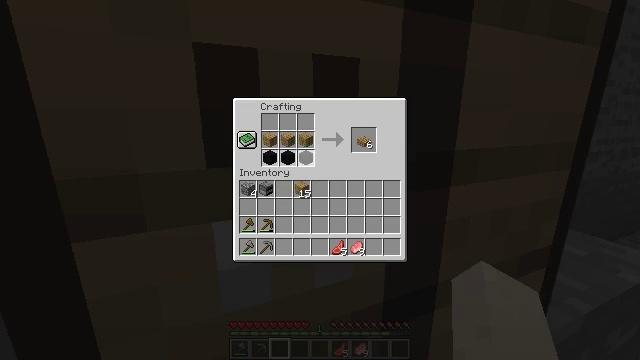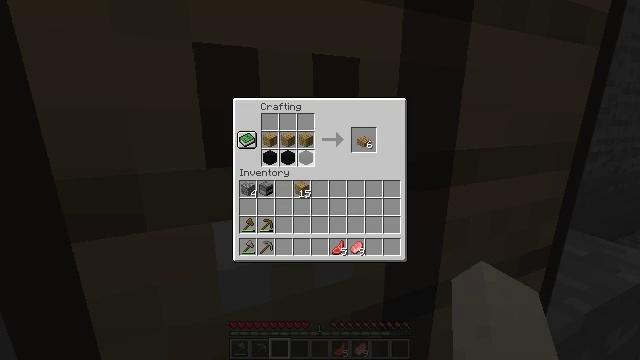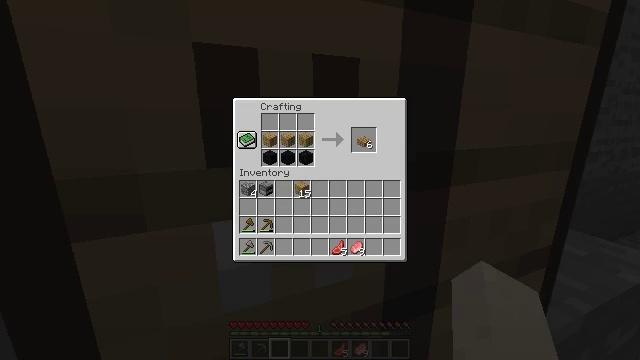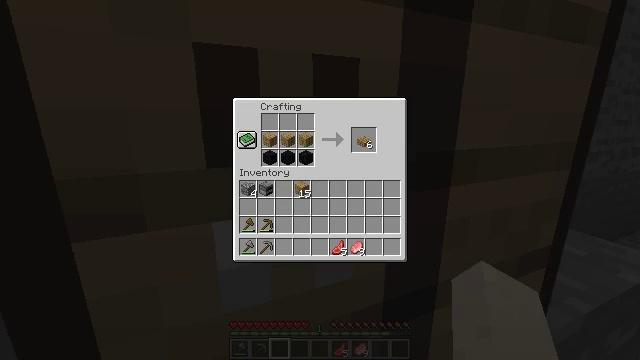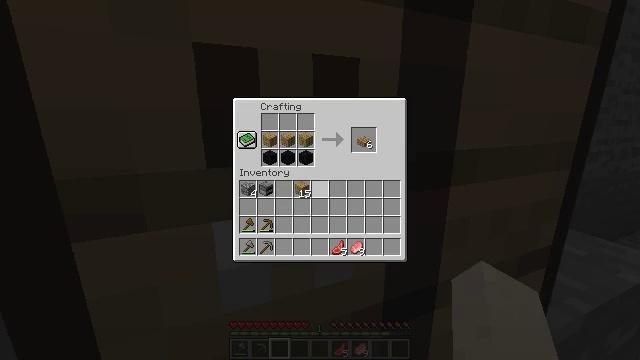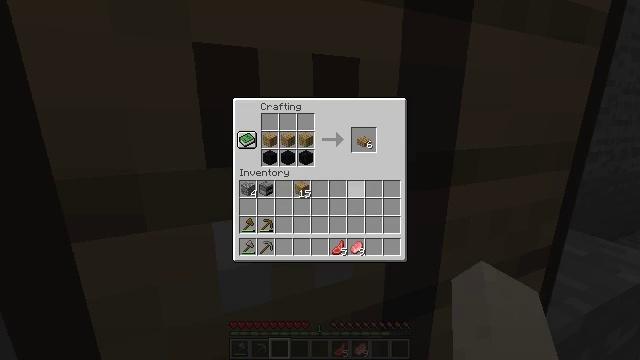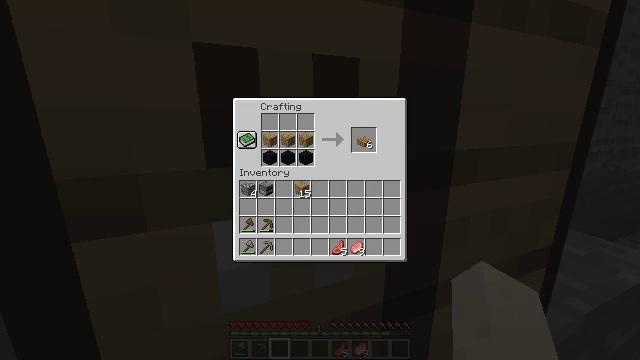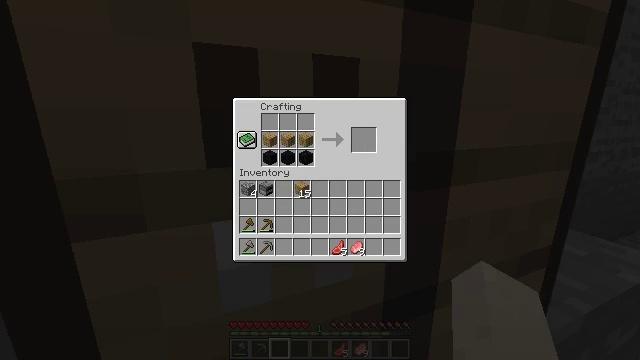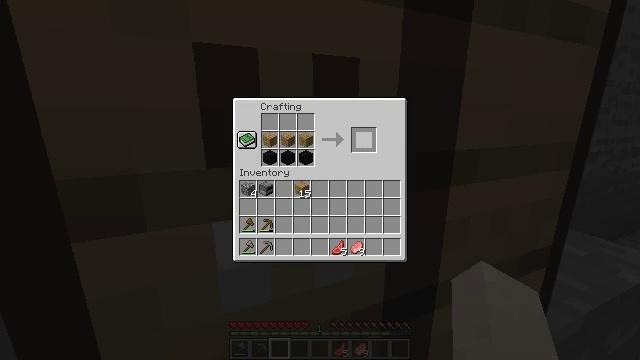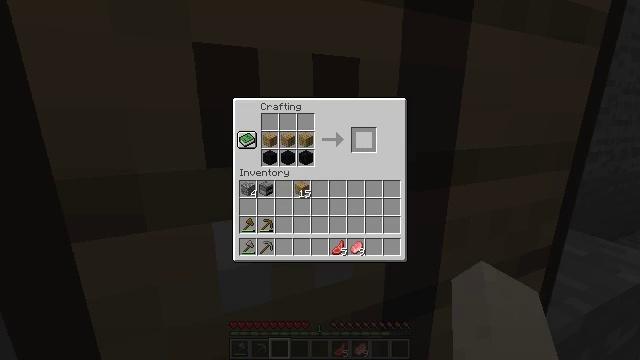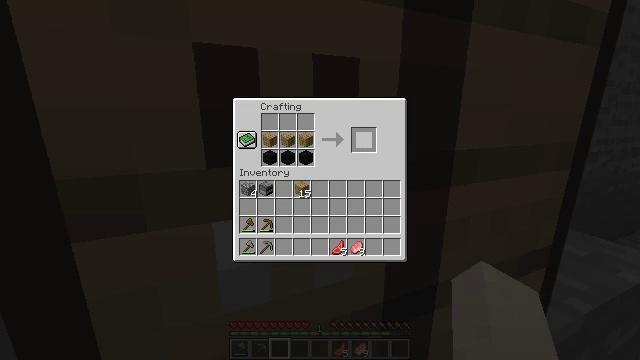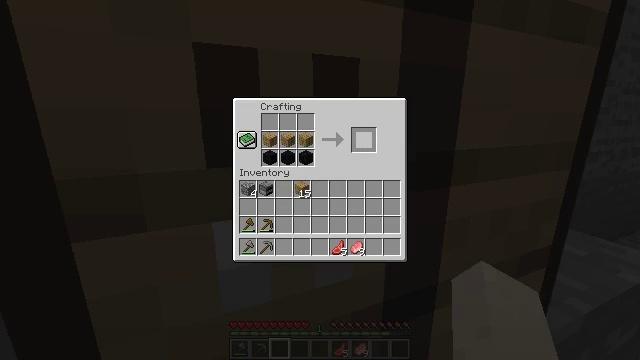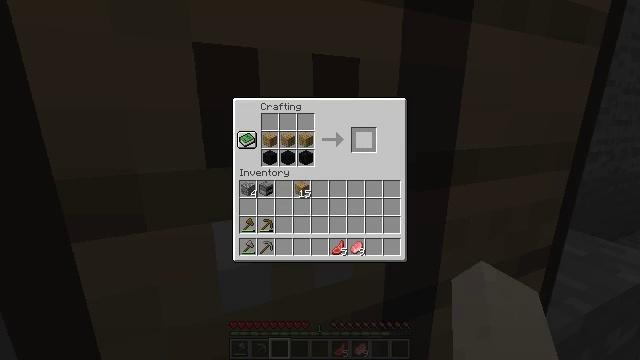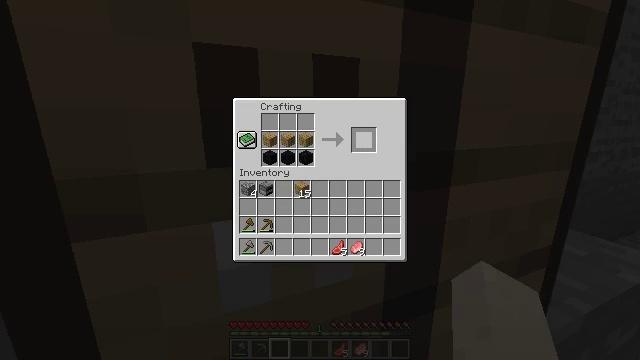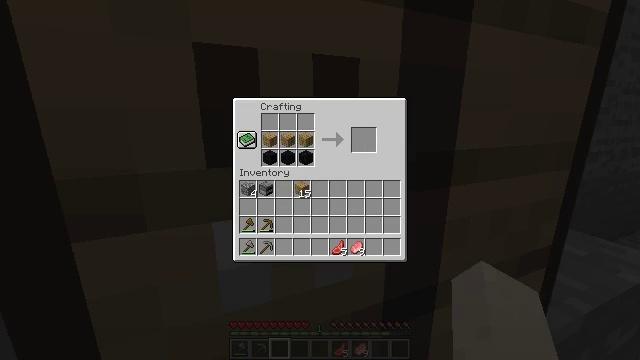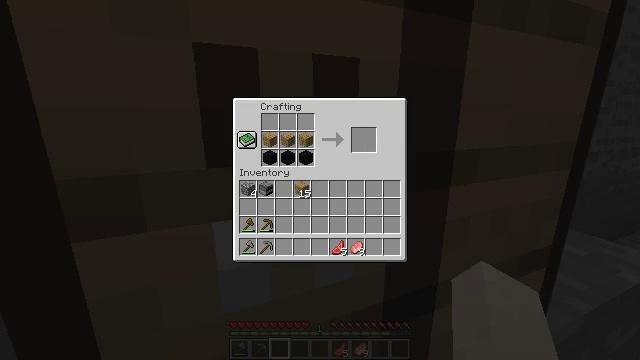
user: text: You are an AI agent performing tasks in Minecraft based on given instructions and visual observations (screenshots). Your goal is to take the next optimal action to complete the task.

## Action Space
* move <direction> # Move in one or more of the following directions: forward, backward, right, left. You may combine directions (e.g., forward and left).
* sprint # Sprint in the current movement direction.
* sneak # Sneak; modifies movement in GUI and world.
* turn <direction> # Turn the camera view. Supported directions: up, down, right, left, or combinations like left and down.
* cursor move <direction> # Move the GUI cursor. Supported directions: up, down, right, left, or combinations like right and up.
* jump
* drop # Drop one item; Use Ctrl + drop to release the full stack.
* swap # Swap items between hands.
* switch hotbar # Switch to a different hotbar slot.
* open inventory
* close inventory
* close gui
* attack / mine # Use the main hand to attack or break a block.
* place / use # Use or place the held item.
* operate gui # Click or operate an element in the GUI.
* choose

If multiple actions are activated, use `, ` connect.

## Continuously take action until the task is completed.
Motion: motion action
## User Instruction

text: Use crafting table to make a black bed.
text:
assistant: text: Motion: choose
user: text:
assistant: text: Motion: no_op
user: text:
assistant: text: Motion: cursor move down
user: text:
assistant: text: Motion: cursor move right and down
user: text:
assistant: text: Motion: cursor move right
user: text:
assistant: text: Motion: cursor move right and up
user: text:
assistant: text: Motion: cursor move up
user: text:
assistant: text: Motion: cursor move up
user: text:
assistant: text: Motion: no_op
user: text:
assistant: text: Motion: no_op
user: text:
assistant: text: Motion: no_op
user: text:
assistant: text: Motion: operate gui
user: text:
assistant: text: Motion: operate gui
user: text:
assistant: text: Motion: operate gui
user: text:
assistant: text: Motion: cursor move down
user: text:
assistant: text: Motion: cursor move left and down
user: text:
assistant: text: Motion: no_op
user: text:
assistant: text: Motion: no_op
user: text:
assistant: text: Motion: no_op
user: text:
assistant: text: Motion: no_op
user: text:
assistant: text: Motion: no_op
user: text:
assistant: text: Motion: no_op
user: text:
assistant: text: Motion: cursor move left
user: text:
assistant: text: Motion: cursor move left
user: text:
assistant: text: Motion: no_op
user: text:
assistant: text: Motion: no_op
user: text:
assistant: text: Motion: no_op
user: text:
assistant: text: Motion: no_op
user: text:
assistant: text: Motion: cursor move left
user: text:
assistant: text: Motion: no_op